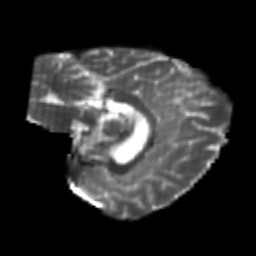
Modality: T2w
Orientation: sagittal
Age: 22
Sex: female
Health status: healthy
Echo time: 0.074 s